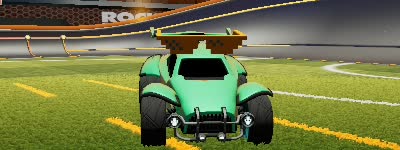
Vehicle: octane